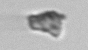
Label: detritus_transparent